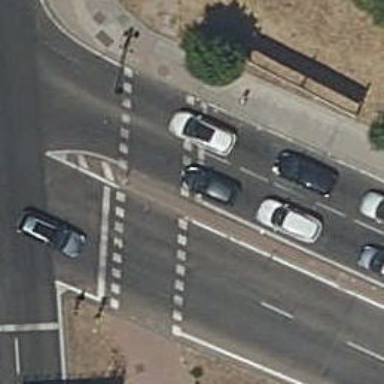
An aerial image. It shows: Road crossing with traffic signals.